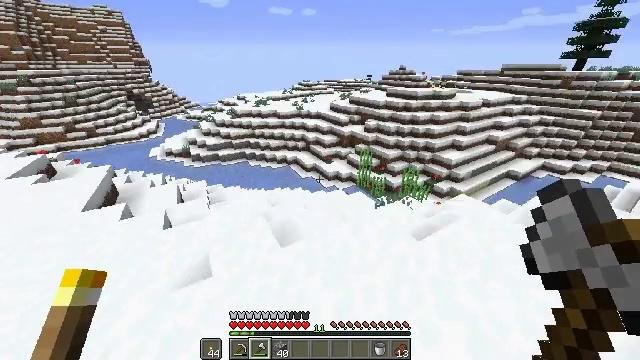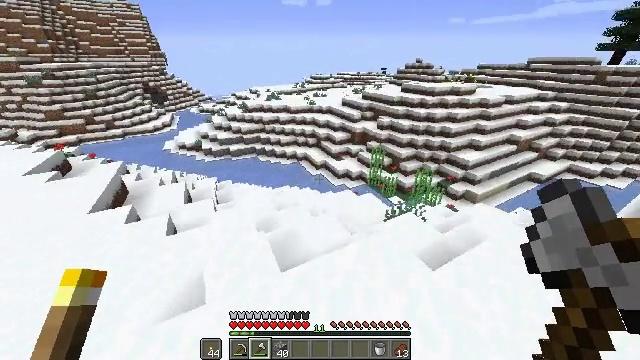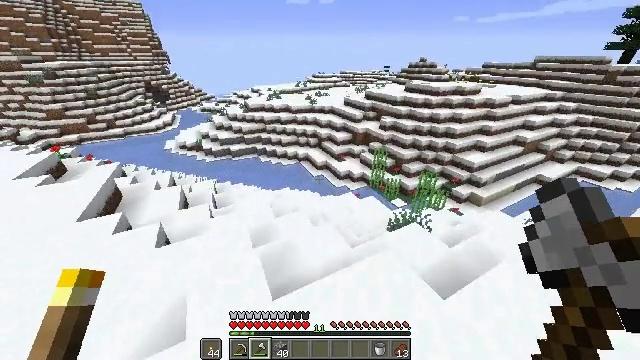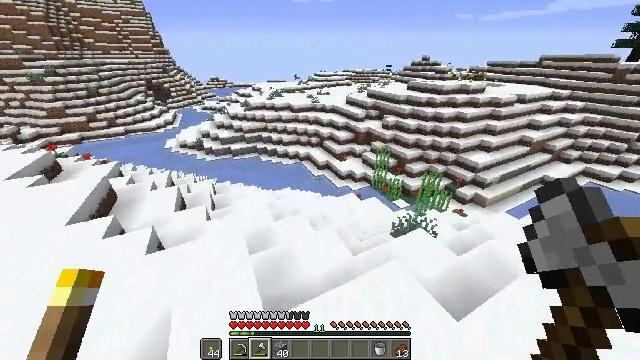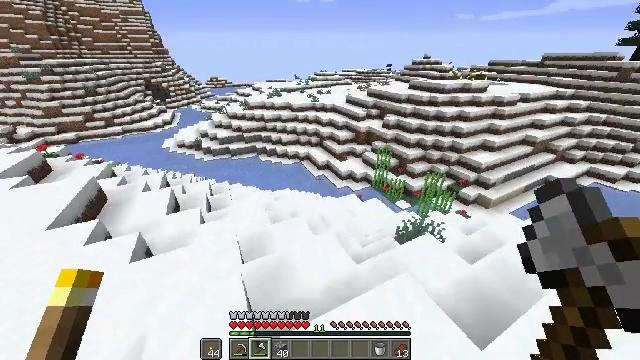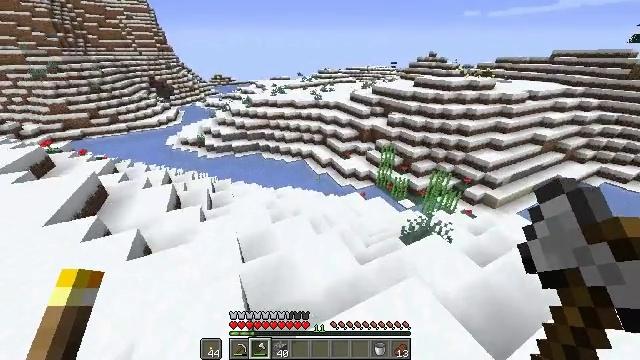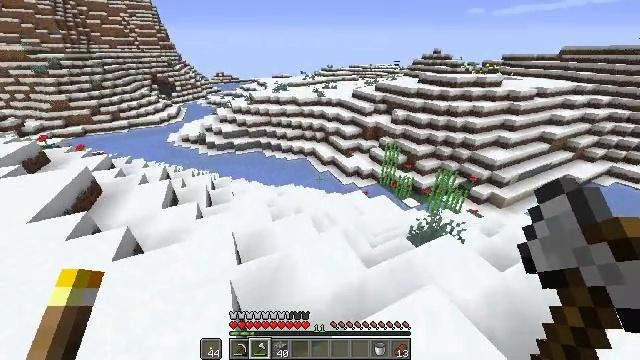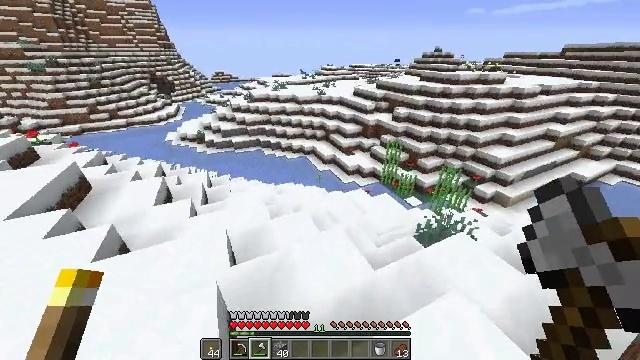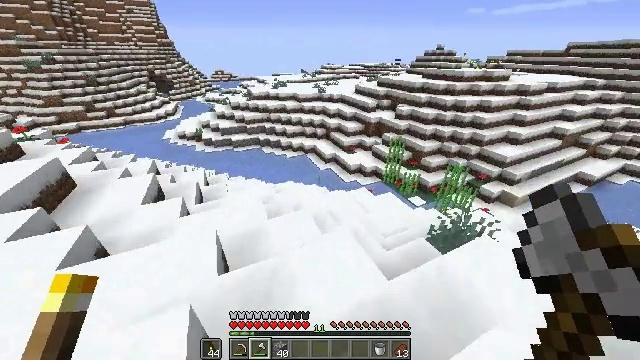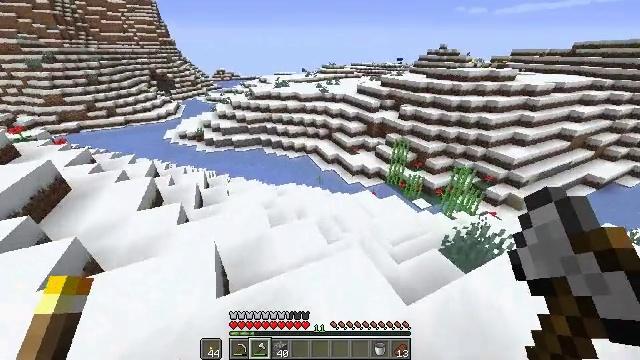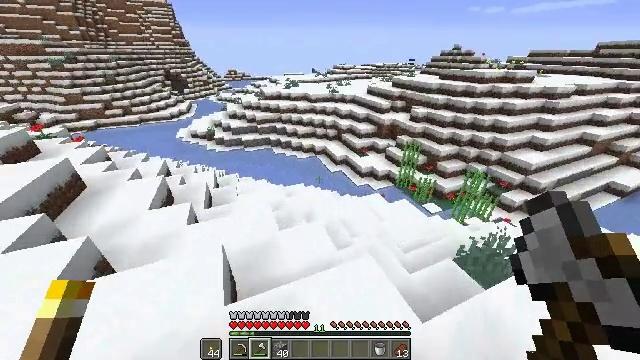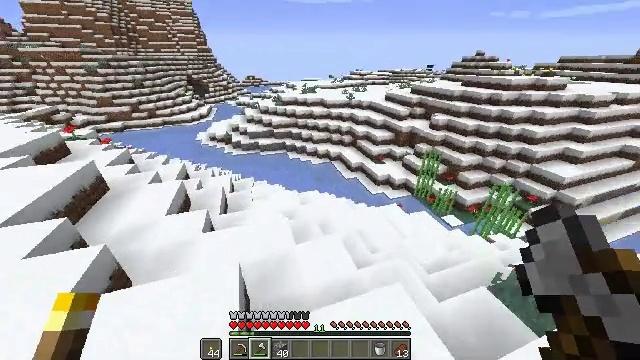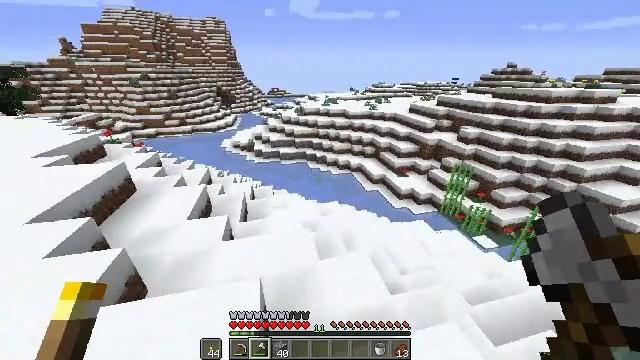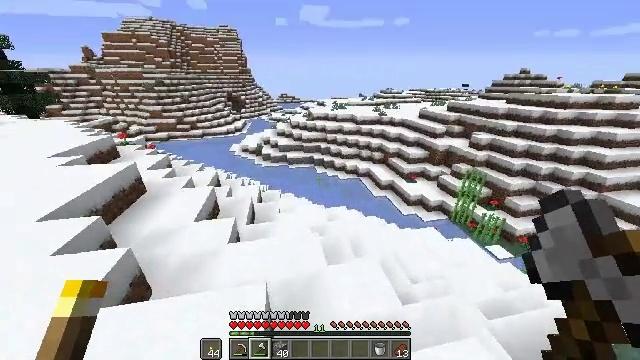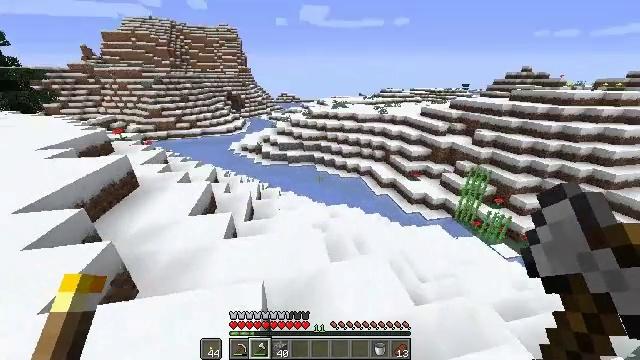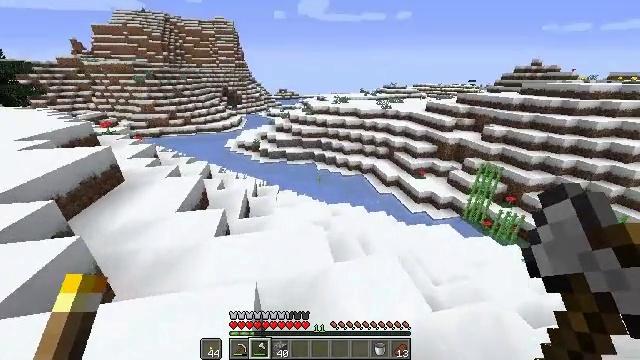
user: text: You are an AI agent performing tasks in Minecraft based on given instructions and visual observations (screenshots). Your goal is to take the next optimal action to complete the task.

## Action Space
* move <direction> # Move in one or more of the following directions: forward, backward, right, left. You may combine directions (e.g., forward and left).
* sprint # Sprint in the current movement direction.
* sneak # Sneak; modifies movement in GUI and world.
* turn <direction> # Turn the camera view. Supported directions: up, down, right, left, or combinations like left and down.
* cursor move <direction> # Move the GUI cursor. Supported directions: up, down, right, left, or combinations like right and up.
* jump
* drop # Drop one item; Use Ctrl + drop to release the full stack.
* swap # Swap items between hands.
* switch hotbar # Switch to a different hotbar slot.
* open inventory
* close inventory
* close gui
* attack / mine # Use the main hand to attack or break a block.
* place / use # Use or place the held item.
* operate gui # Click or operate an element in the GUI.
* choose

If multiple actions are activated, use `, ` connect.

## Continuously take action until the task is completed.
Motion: motion action
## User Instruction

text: Gather ice for building or crafting.
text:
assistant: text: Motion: move forward, turn left and down
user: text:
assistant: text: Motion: move forward and move left
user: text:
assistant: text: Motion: move forward and move left
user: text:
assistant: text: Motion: move forward and move left
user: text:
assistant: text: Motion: move forward and move left
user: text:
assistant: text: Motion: move forward and move left
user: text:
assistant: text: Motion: move forward and move left
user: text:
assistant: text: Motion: move forward and move left
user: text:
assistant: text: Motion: move forward and move left
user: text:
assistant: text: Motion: move forward and move left, turn left
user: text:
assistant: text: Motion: move forward and move left, turn left and up
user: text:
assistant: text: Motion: move forward and move left, turn left and up
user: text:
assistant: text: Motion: move forward, turn left and up
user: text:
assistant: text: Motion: move forward
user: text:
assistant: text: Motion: move forward
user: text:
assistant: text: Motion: move forward
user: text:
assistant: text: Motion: move forward
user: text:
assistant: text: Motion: move forward
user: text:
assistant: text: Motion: move forward
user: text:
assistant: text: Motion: move forward
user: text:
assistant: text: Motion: move forward
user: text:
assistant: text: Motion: move forward
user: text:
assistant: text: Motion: move forward
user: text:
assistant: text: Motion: move forward
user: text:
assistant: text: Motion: move forward
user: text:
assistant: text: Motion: move forward
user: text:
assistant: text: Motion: move forward
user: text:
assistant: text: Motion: move forward, turn right
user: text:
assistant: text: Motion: move forward, turn right
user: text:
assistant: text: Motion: move forward